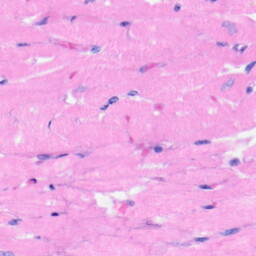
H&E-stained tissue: Heart